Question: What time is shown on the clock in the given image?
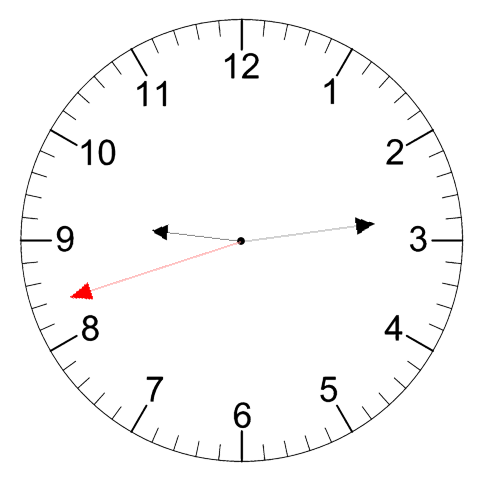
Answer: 09:13:42